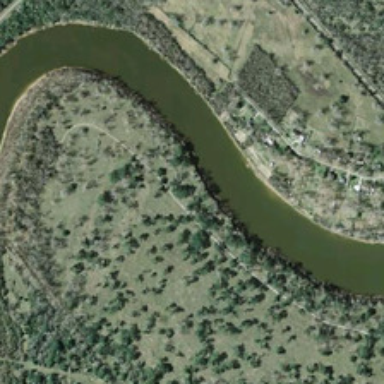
Many green trees are scattered in two sides of a curved green river .